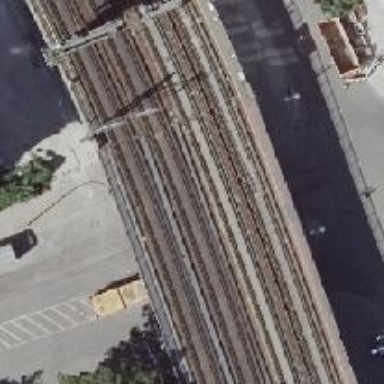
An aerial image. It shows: Bridge carrying electrified light rail without ballast.